Question: I'm sure it's something simple, but I can't figure out how to create a layout like this:

My grid size equals to the width of white area. I have no problems with dark blue Top Bar that occupies the whole width of the page, but I don' t know how to create light-blue sides, as they are outside of foundation grid. If I change body background to light blue then foundation grid in the middle becomes blue as well.
Thanks for any pointers.
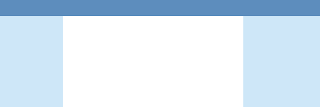
Answer: '''
body { background-color: blue; }
.row { background-color: white; }
'''
The 'body' background color will occupy the whole page, and the background color of 'row' will be superposed to that of 'body'.